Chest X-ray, AP view. Patient: 70 years old, sex M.
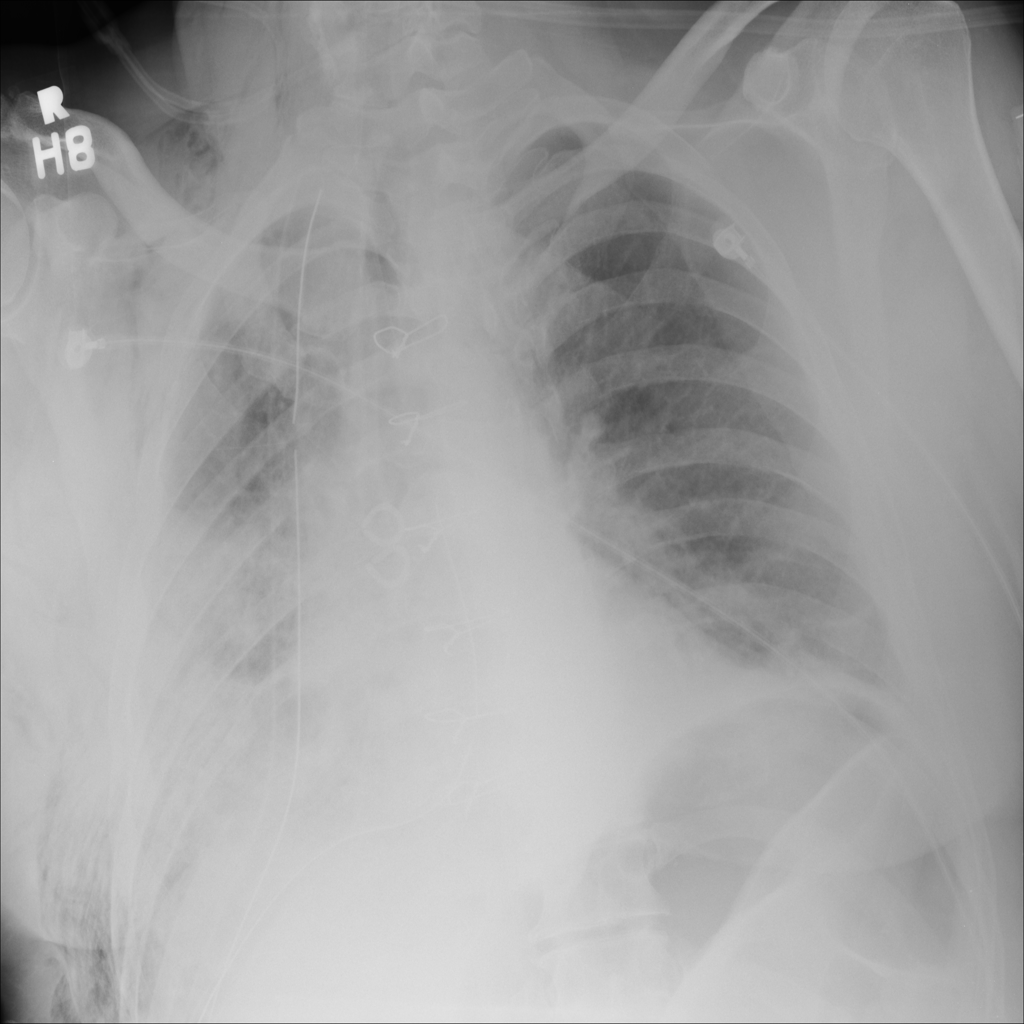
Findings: No Finding